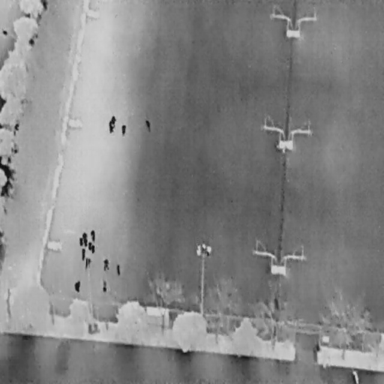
There is a Bicycle in the infrared image.